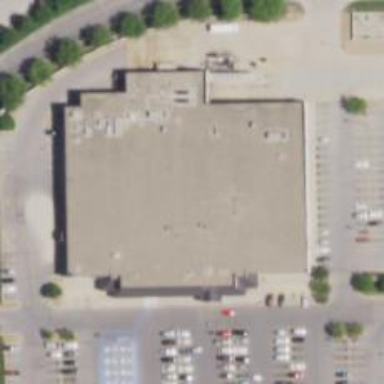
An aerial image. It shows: Supermarket.